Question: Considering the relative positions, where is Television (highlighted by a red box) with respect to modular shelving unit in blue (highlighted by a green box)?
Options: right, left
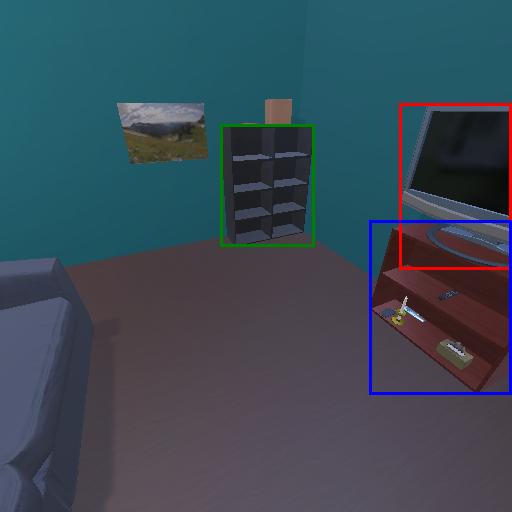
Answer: right